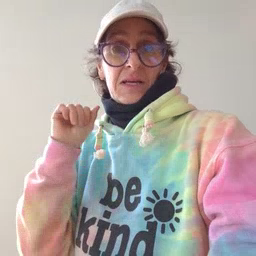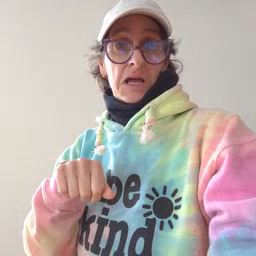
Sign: can